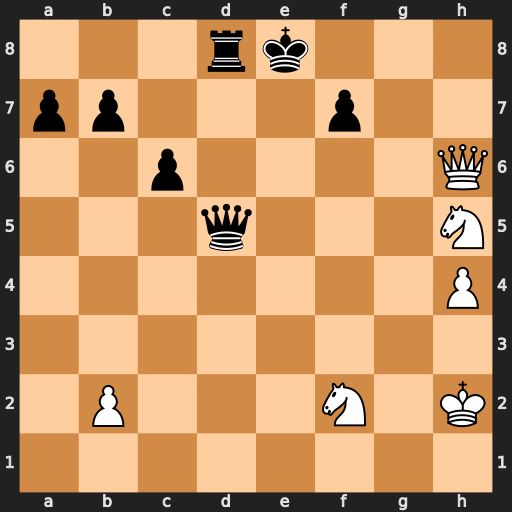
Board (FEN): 3rk3/pp3p2/2p4Q/3q3N/7P/8/1P3N1K/8
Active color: w
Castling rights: -
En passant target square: -
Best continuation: Nf6+ Ke7 Nxd5+